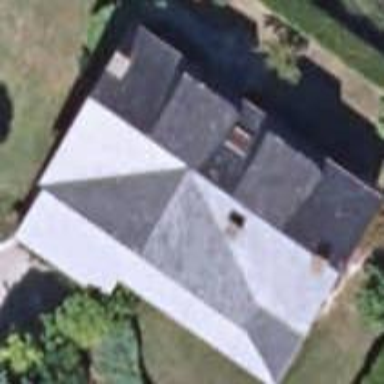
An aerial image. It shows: Simple house.